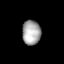
Tissue: lung
Cell type: Others
Senescence score: 0.5723
Nuclear area (px): 447
Mean DAPI intensity: 165.626